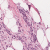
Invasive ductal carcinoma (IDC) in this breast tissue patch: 1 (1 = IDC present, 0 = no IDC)